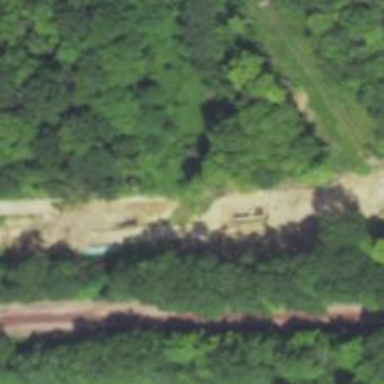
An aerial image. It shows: Disused railway spur line.